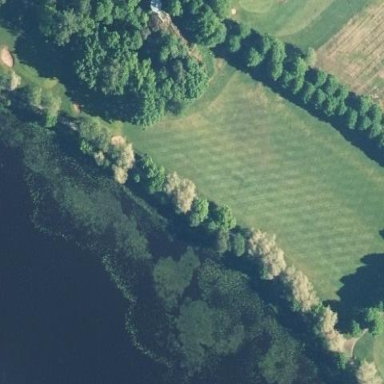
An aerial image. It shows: Golf fairway surrounded by grass.